高一 · 立体几何学
一平面截一球得到直径为 $6 \mathrm{~cm}$ 的圆面, 球心到这个圆面的距离是 $4 \mathrm{~cm}$, 则该球的体积是 $($ )
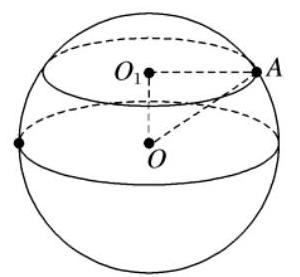
A. $\frac{100 \pi}{3} \mathrm{~cm}^{3}$
B. $\frac{208 \pi}{3} \mathrm{~cm}^{3}$
C. $\frac{500 \pi}{3} \mathrm{~cm}^{3}$
D. $\frac{416 \sqrt{3} \pi}{3} \mathrm{~cm}^{3}$
答案: C
解析: 如图, 根据题意,

$\left|O O_{1}\right|=4 \mathrm{~cm},\left|O_{1} A\right|=3 \mathrm{~cm}$,

$\therefore|O A|=R=\sqrt{\left|O O_{1}\right|^{2}+\left|O_{1} A\right|^{2}}=5(\mathrm{~cm})$,

故球的体积 $V=\frac{4}{3} \pi R^{3}=\frac{500 \pi}{3}\left(\mathrm{~cm}^{3}\right)$. 故选 $\mathrm{C}$.